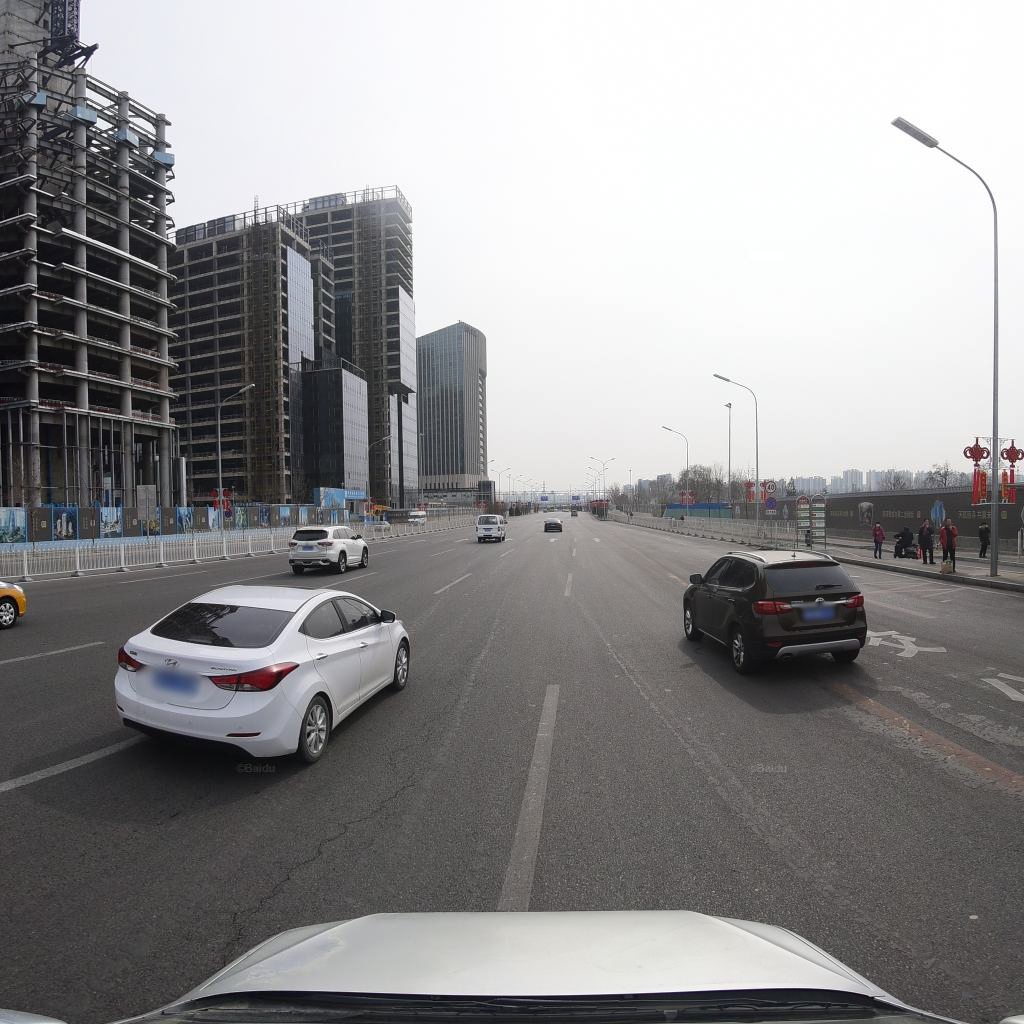
Region: Fengtai
Road damage annotations: longitudinal crack